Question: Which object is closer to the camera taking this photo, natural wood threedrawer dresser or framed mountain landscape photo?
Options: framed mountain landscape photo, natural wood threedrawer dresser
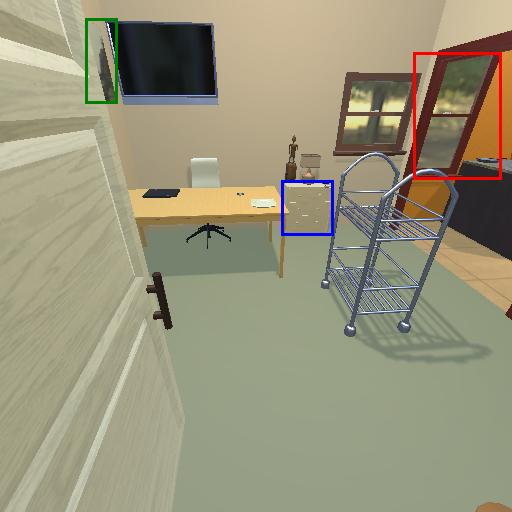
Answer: framed mountain landscape photo